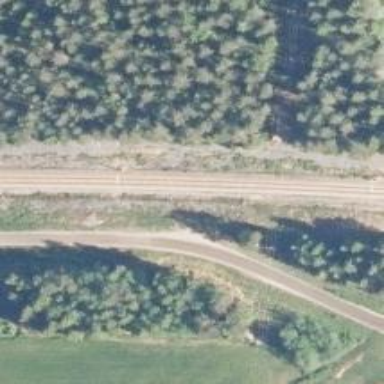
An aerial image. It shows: Railway track with continuous electrified contact line.